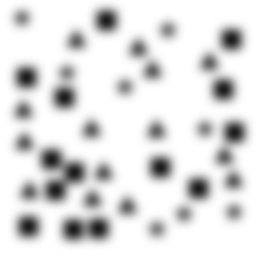
Squares: 14
Triangles: 14
Stars: 8
Total shapes: 36